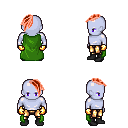
a pixel art fantasy rpg character, male body template, dark elf, purple skin, green cape, gold greaves, red long mohawk hairstyle, gold gloves, black shoes, four views (front, back, left, right), 2x2 character sprite sheet, small pixel art, hard edges, no anti-aliasing